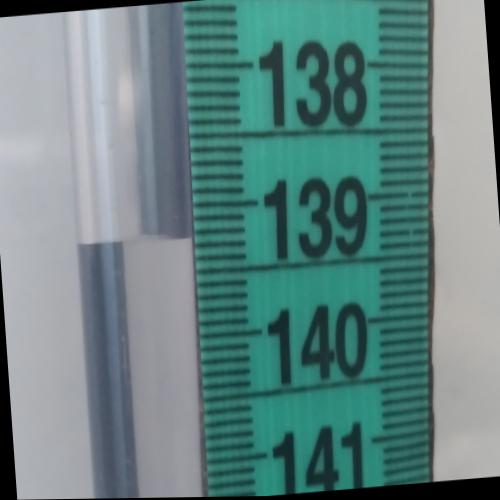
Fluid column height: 139.3 cm